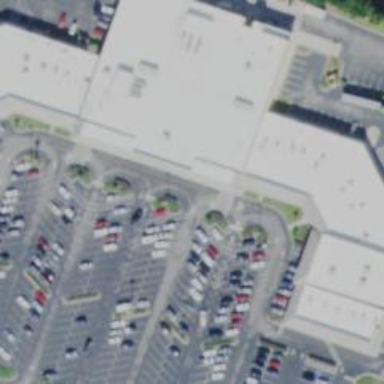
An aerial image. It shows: Supermarket.